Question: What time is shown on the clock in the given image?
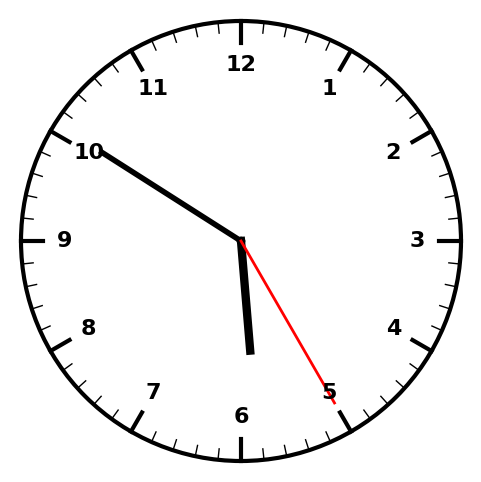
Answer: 05:50:25